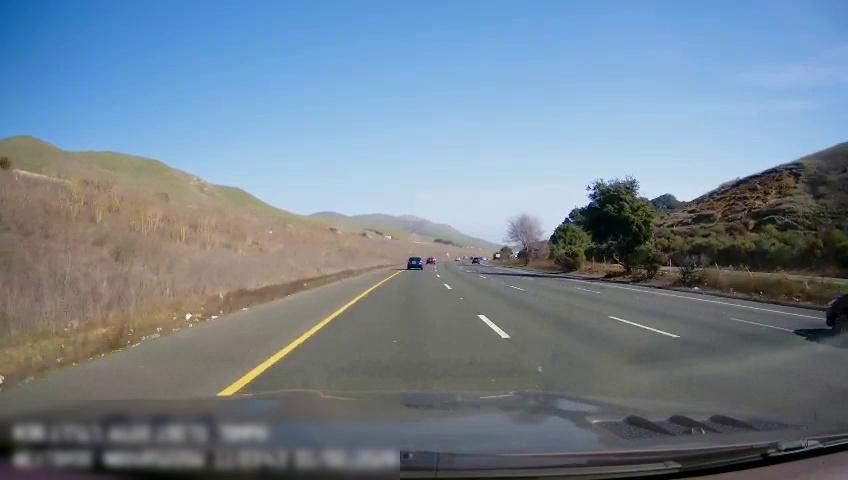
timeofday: Day
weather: Sunny
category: Drivable Space
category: Vehicles | Car
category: Vehicles | Car
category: Lanes | Alternate Lane
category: Lanes | Alternate Lane
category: Lanes | Alternate Lane
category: Lanes | Current Lane
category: Lanes | Alternate Lane